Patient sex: F
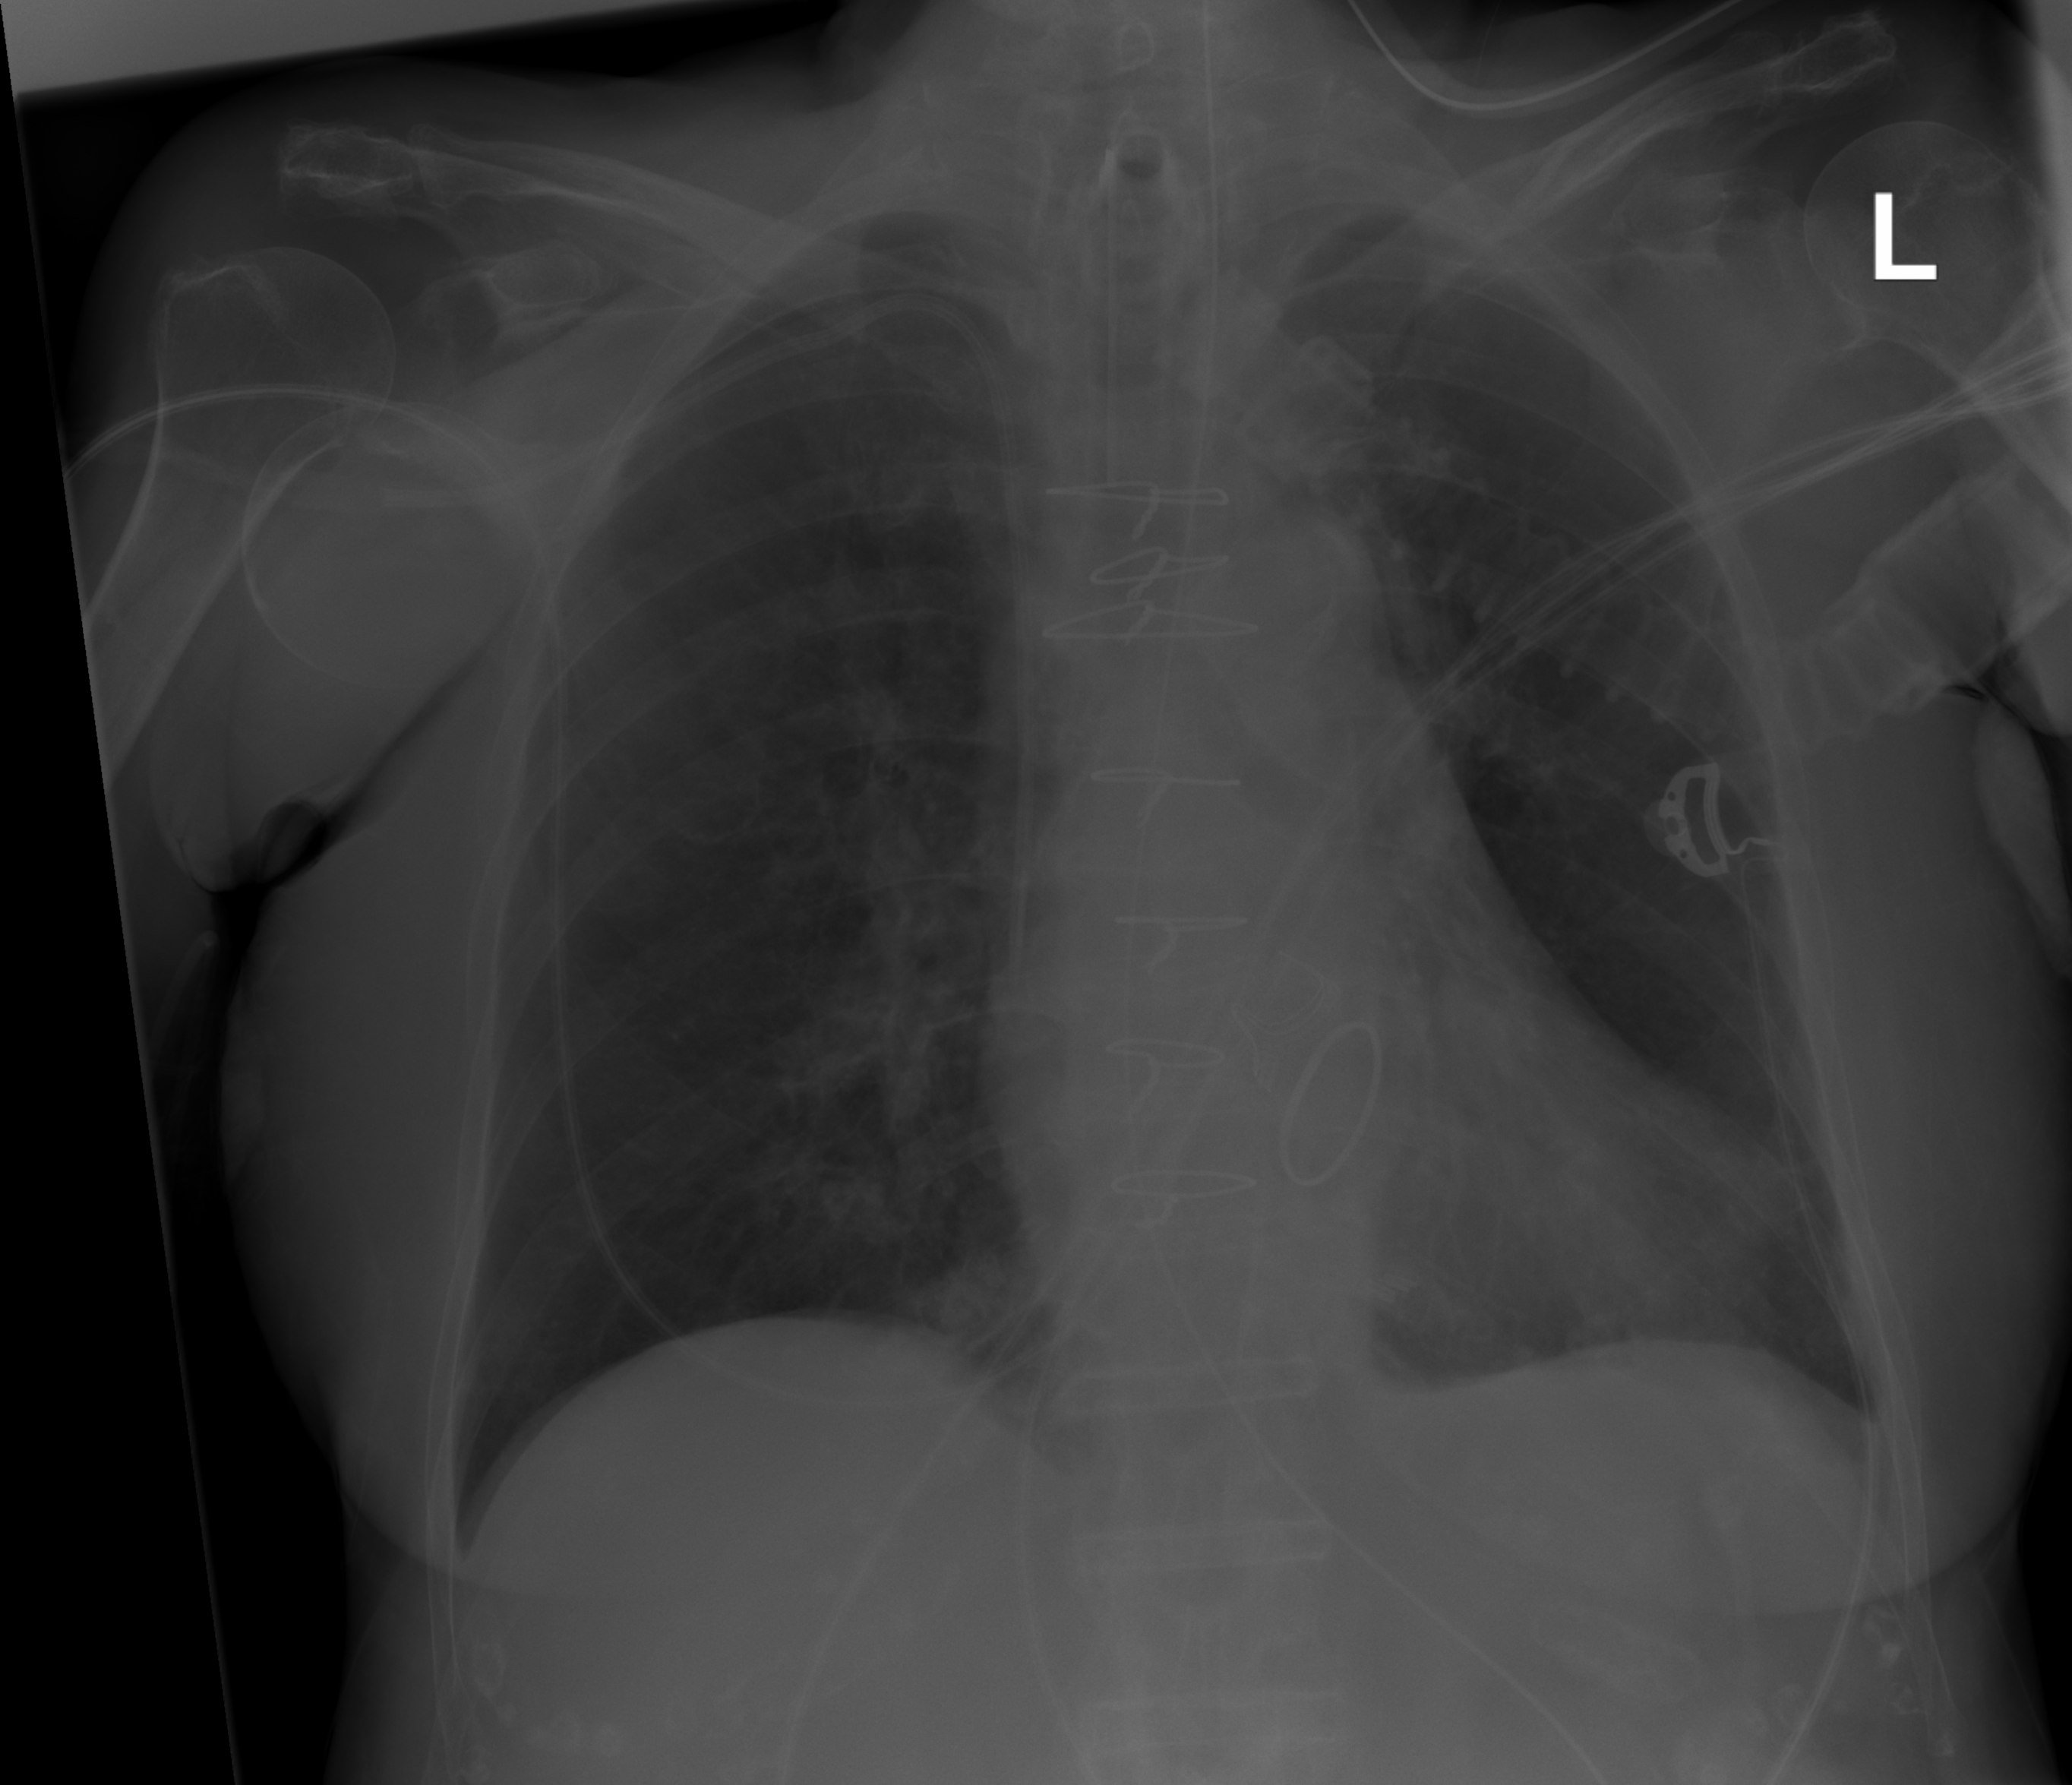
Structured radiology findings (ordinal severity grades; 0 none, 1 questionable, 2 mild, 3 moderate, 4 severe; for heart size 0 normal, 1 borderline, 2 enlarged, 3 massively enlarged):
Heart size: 0
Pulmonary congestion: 0
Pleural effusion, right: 0
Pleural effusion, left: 0
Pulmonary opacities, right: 1
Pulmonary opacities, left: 2
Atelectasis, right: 0
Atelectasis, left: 0